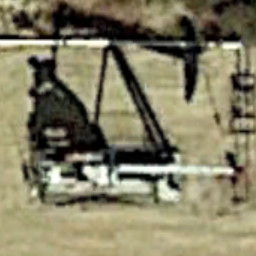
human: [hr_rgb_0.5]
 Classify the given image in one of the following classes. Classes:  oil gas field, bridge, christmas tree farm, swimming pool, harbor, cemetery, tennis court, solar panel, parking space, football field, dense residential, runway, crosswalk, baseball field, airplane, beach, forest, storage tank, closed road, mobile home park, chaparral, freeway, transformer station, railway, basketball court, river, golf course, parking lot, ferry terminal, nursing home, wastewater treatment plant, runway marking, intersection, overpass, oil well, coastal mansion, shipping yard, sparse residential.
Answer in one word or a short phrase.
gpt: oil well